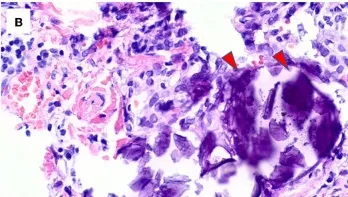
Microscopic appearance of papillary thyroid carcinoma. (B) The presence of psammoma bodies shown by red arrows (HE, x40).
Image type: pathology (h&e)